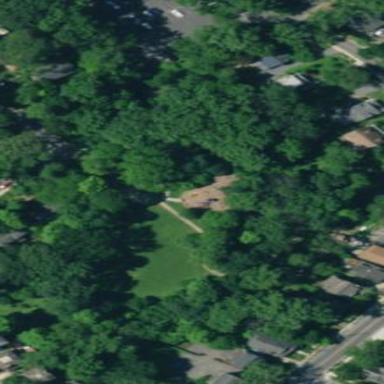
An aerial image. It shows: Neighborhood Park labeled as leisure land.